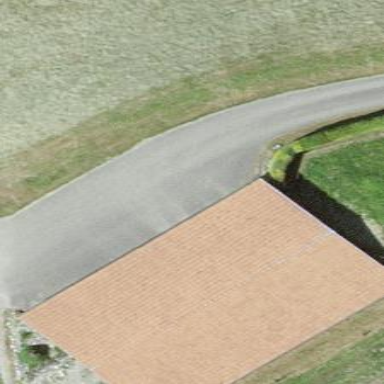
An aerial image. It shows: Shed building.